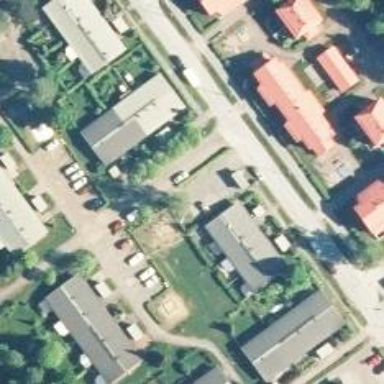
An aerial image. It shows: Alley classified as service road.